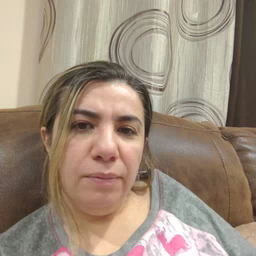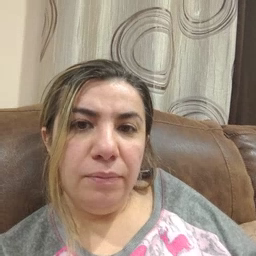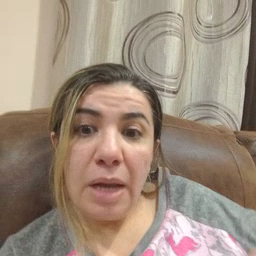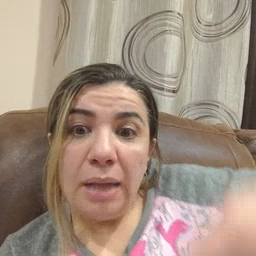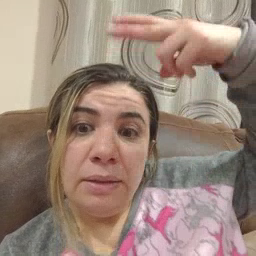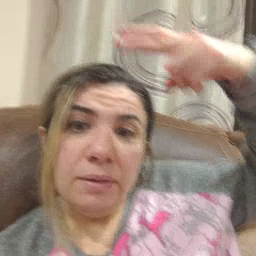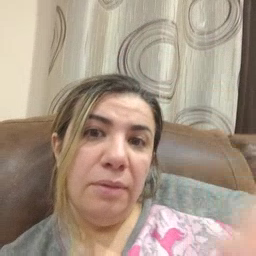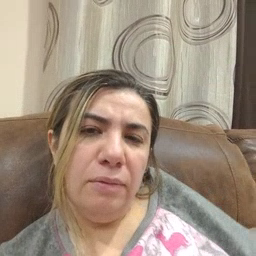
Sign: high